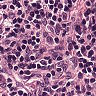
Metastatic tissue present: no